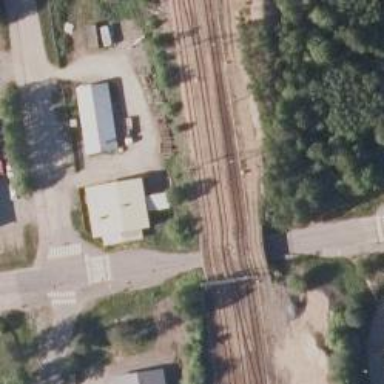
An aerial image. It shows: Rail yard with electrified contact lines for railway operations.